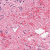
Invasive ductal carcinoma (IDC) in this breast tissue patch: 0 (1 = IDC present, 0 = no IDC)